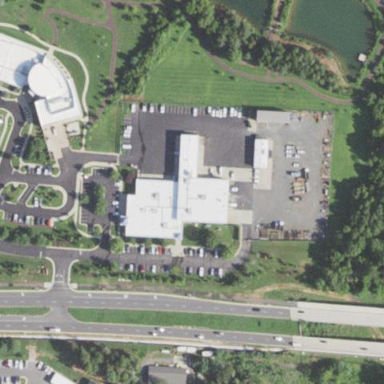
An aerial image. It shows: Office building.